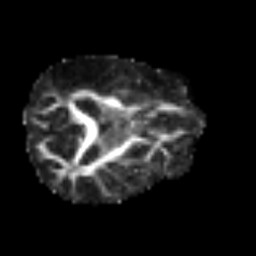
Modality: FA
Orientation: axial
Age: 56
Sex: male
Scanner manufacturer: siemens
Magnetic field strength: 3 T
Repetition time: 3.2 s
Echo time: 0.081 s